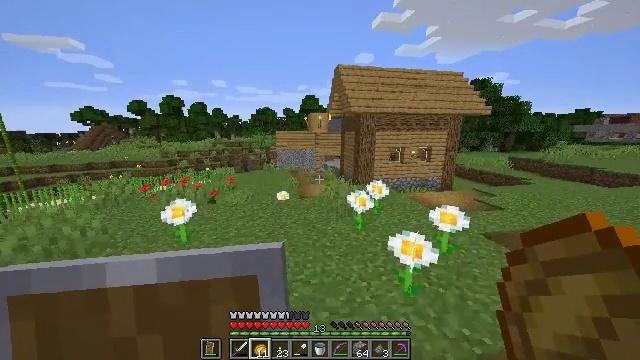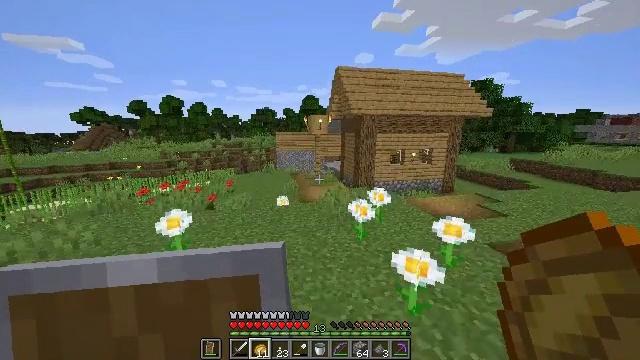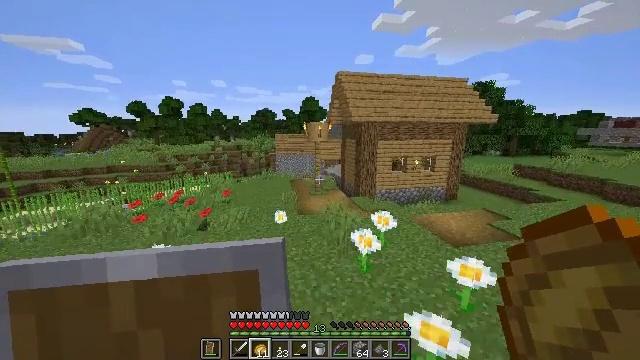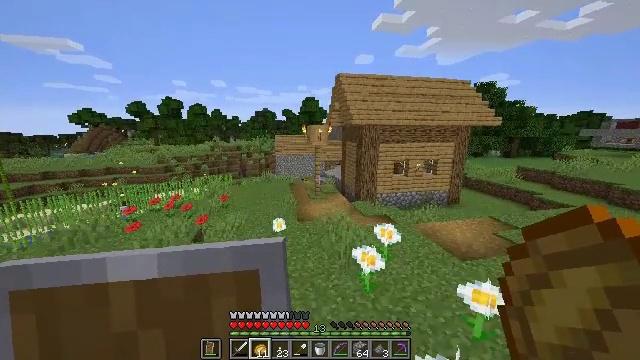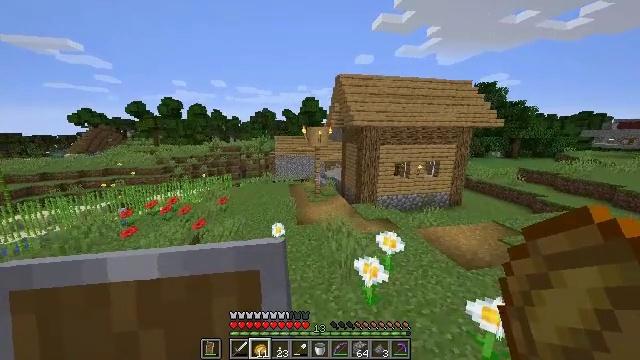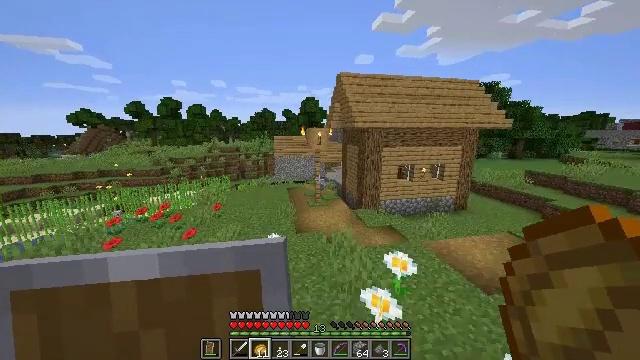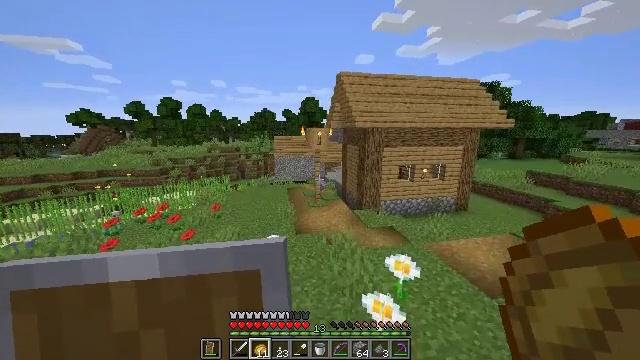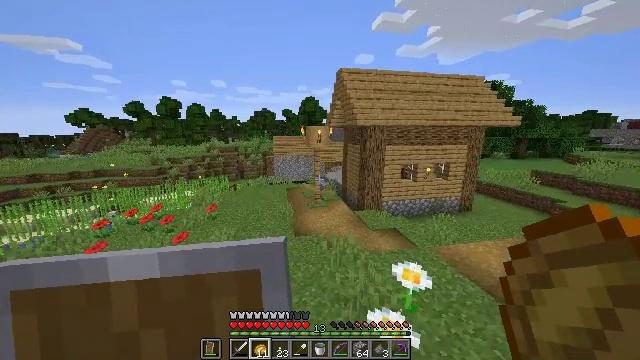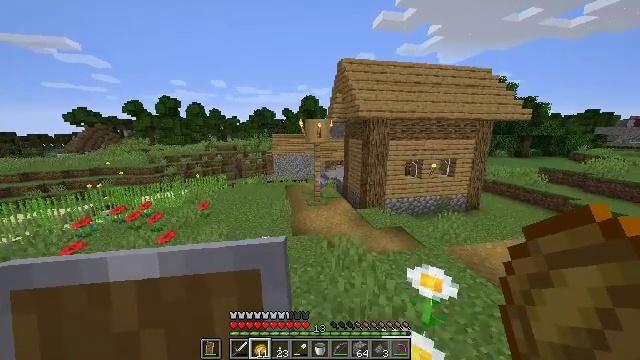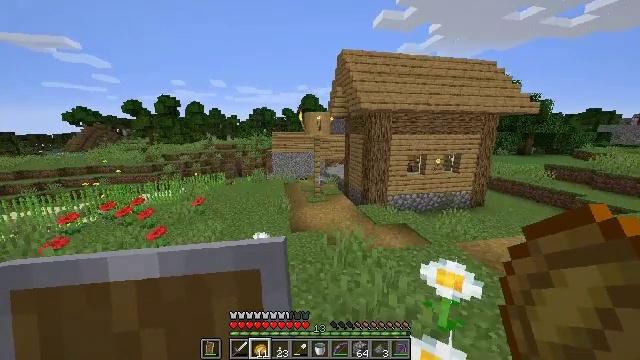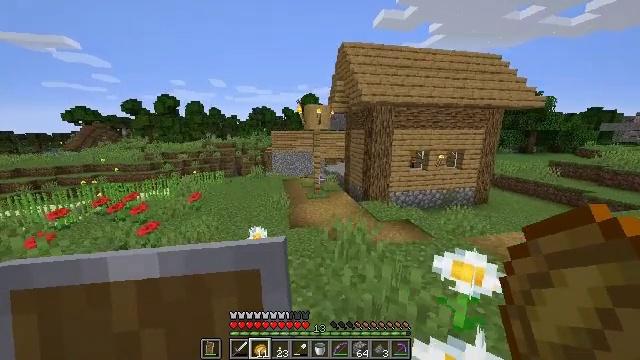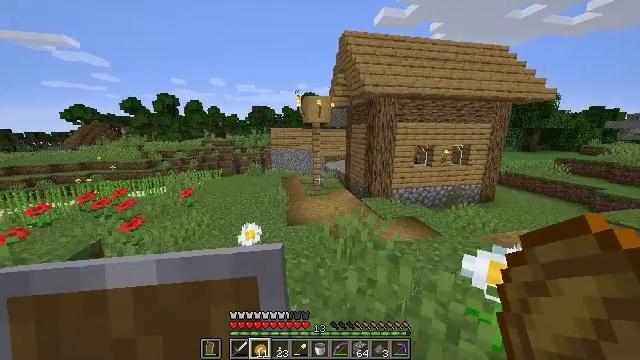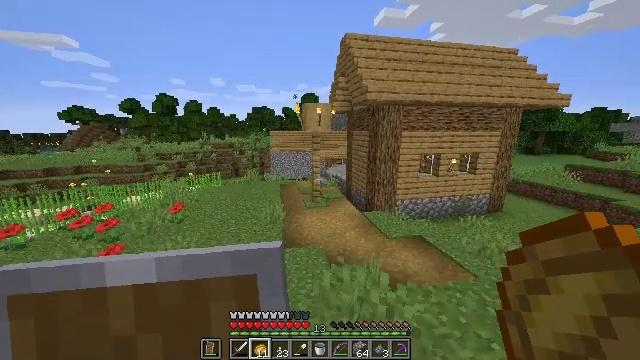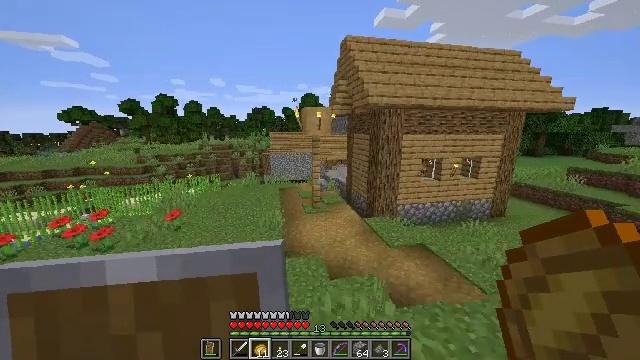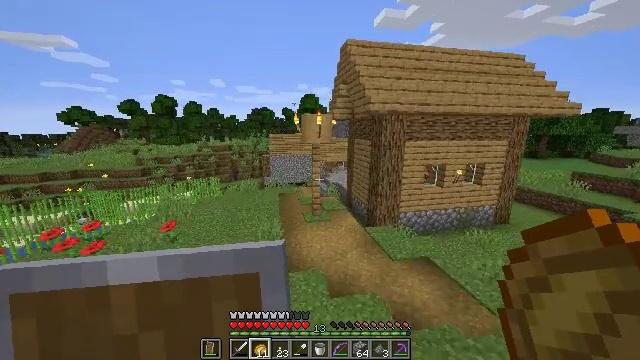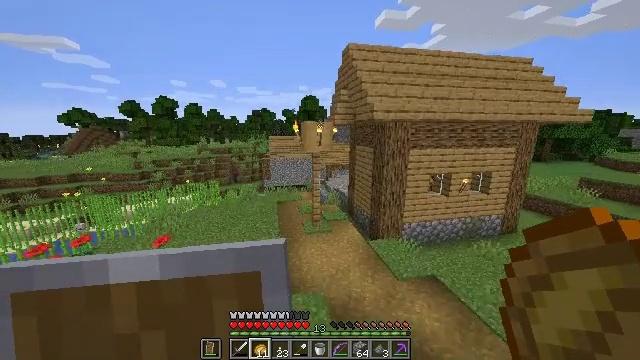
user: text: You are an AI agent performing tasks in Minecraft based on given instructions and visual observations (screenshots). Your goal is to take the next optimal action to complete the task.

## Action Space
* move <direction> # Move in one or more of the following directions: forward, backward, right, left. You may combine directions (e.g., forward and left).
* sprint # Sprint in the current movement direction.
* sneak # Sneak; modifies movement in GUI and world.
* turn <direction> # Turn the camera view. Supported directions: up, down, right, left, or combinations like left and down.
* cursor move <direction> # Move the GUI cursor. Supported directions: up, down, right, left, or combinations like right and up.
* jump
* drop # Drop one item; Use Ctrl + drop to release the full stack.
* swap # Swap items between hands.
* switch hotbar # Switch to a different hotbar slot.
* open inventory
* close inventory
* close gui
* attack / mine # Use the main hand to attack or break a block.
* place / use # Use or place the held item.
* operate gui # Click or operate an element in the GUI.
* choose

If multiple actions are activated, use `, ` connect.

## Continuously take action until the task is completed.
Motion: motion action
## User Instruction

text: Craft a bow in the crafting menu.
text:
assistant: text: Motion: move forward, jump
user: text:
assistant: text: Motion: move forward, jump
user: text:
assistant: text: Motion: move forward, jump
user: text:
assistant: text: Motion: move forward, jump
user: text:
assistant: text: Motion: move forward, jump
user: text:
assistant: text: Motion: move forward, jump
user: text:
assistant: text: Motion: move forward, jump
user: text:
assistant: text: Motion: move forward, jump
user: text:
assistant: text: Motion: move forward, jump
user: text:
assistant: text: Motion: move forward, jump
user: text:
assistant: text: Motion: move forward, jump
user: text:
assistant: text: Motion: move forward, jump
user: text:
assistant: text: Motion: move forward, jump
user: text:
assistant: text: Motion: move forward, jump
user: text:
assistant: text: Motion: move forward, jump
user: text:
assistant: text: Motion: move forward, jump
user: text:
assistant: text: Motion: move forward, jump
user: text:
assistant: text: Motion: move forward, jump
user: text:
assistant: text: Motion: move forward, jump
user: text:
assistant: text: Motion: move forward, jump
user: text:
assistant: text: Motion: move forward and move left, jump
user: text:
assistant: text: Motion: move forward and move left, jump
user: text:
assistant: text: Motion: move forward and move left, jump
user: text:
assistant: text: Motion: move forward and move left, jump
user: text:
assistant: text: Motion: move forward and move left, jump
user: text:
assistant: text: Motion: move forward and move left, jump
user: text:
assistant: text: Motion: move forward and move left, jump
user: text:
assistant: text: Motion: move forward and move left, jump
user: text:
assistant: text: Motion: move forward and move left, jump
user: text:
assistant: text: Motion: move forward and move left, jump